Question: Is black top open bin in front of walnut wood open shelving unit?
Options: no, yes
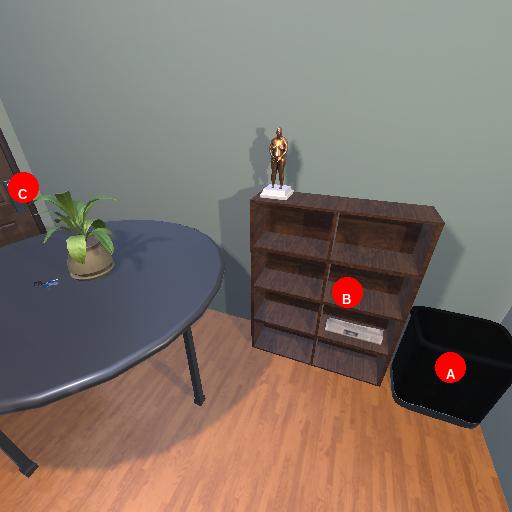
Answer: no